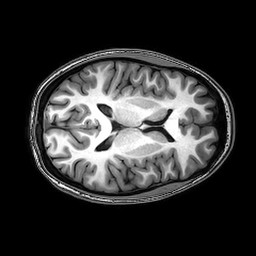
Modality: T1w
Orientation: axial
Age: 20
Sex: female
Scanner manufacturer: philips
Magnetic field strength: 3 T
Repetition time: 0.008207 s
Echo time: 0.00378 s